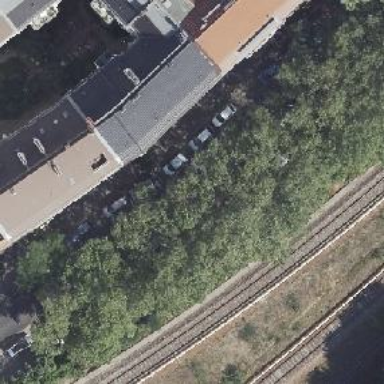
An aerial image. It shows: There is parking obstacle present.